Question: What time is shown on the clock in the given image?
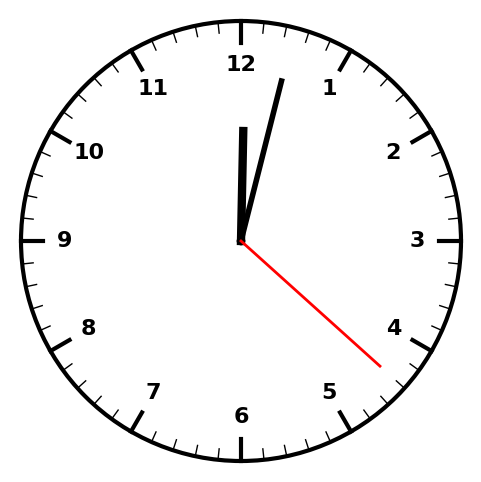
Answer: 12:02:22